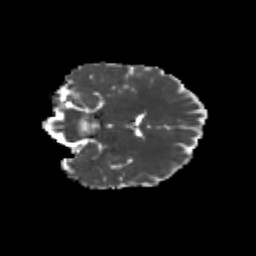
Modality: MD
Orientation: coronal
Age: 31
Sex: female
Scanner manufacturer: siemens
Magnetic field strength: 3 T
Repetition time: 3.5 s
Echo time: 0.104 s